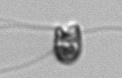
Label: flagellate_morphotype1